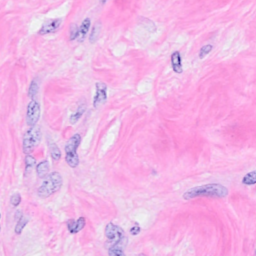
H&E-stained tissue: Breast